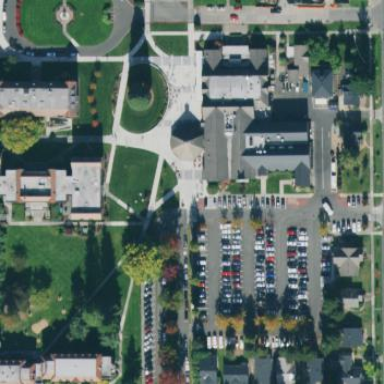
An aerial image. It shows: College building.